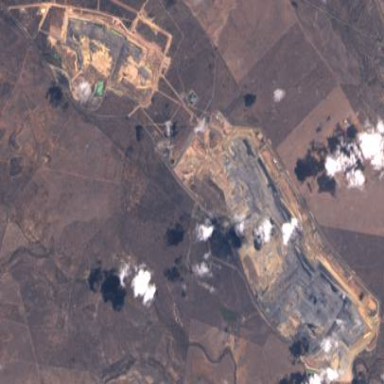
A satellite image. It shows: Industrial area used for mining.